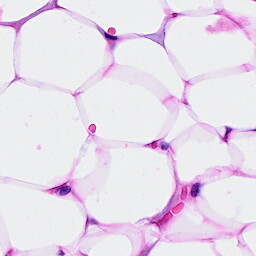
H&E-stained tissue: Breast